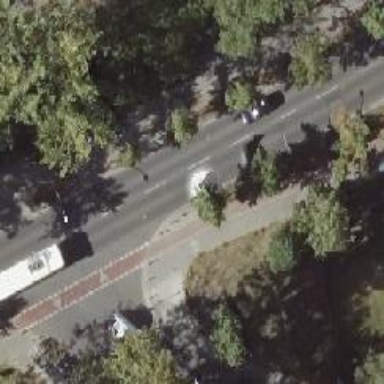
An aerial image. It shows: Uncontrolled crossing on the road.